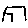
Label: house